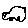
Label: car